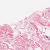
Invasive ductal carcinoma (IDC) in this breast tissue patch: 0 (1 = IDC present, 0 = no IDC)